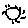
Label: sun